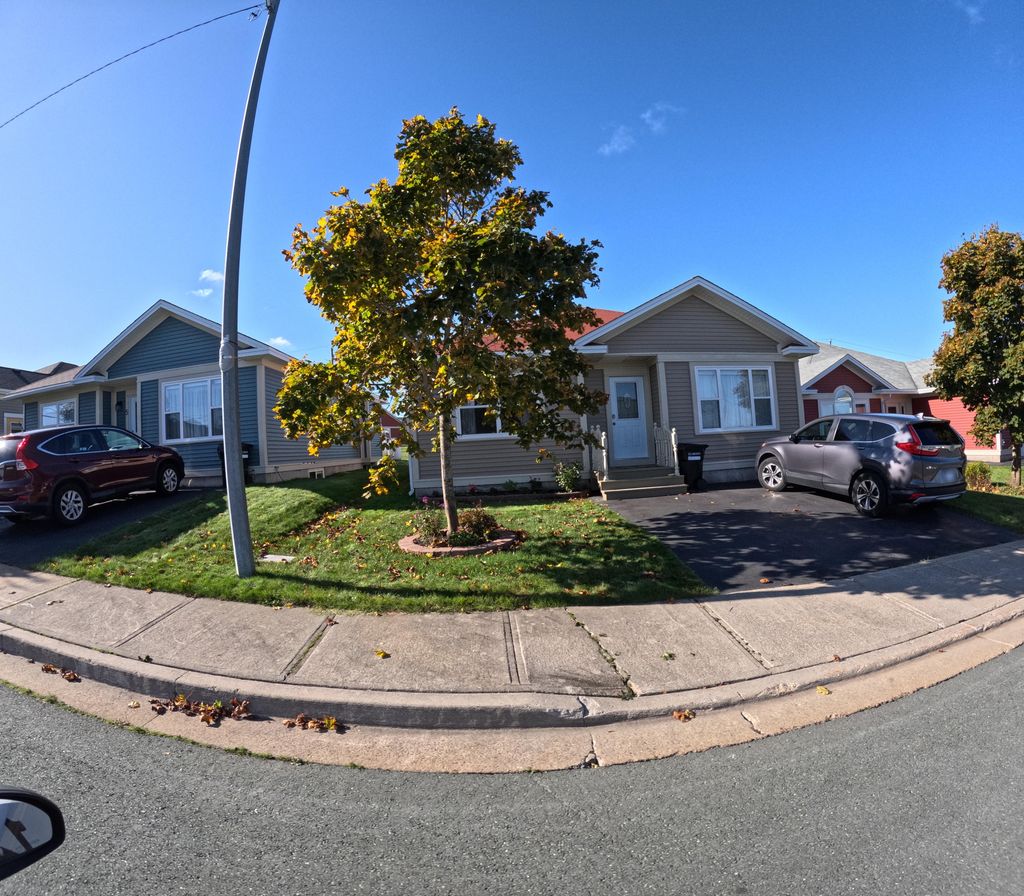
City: st_johns